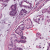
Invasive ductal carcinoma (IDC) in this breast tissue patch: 1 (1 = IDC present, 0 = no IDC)